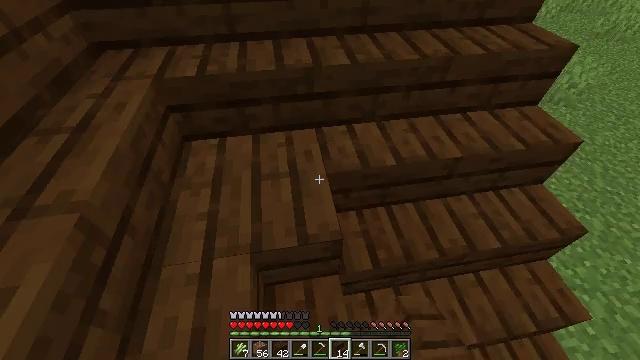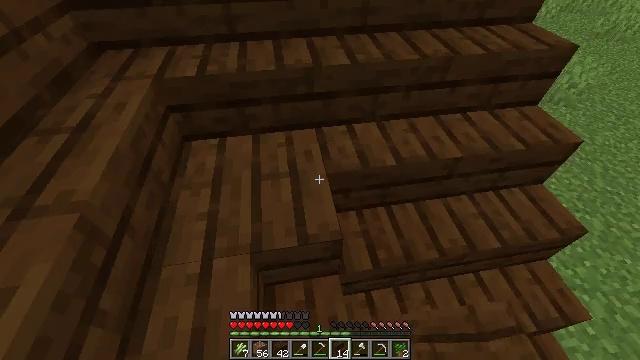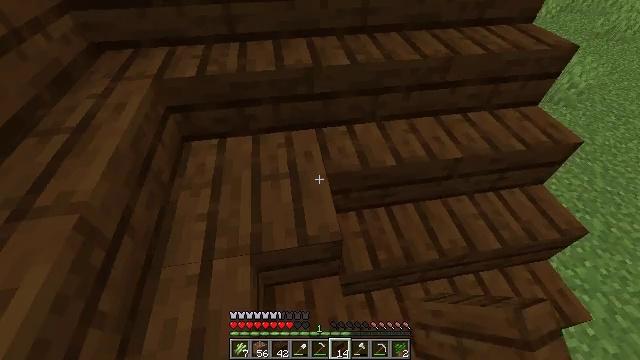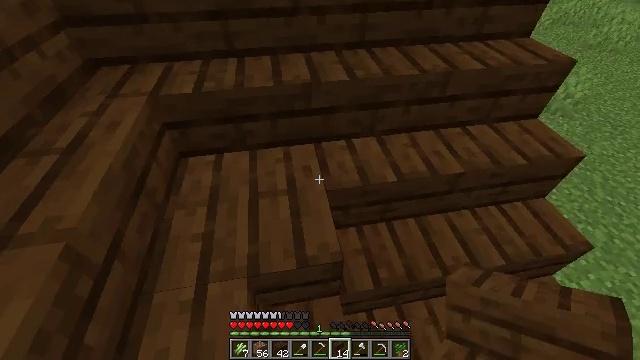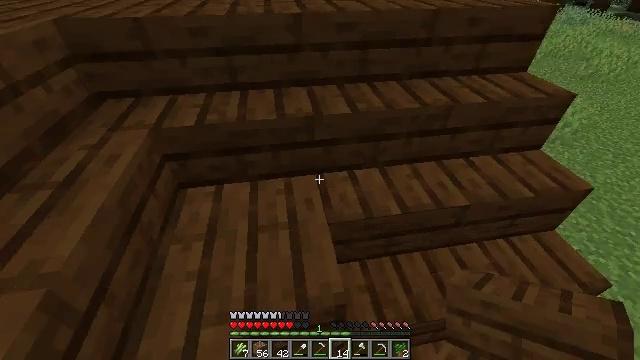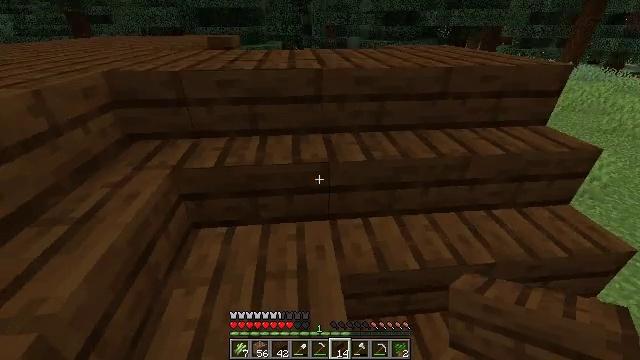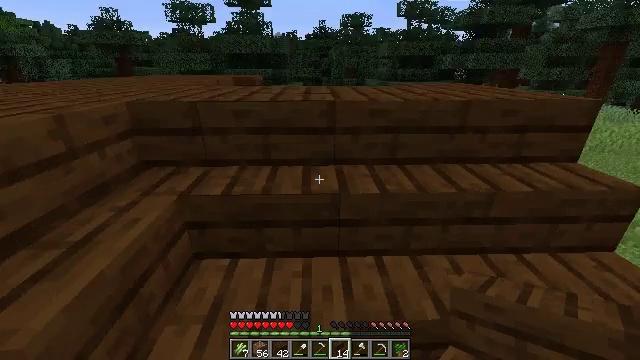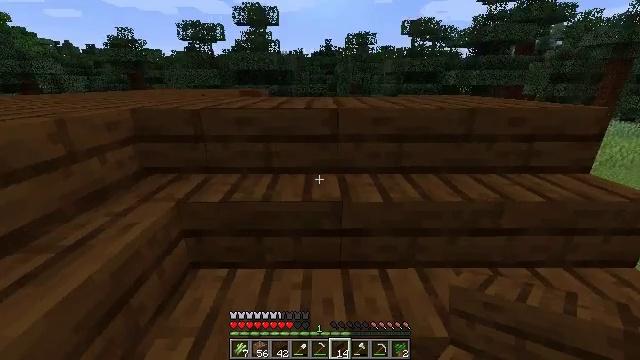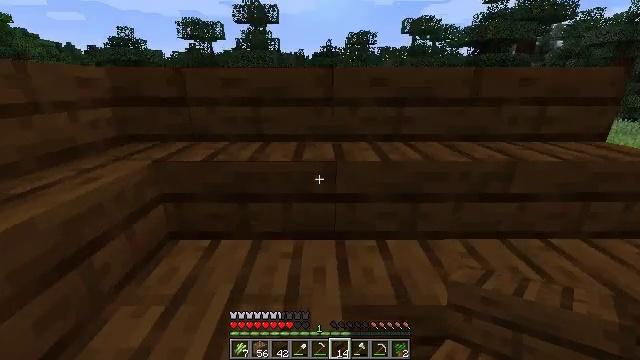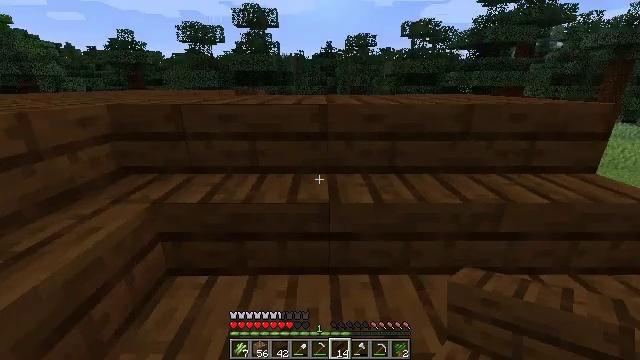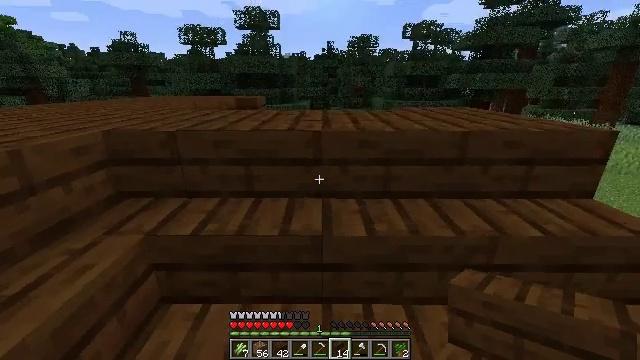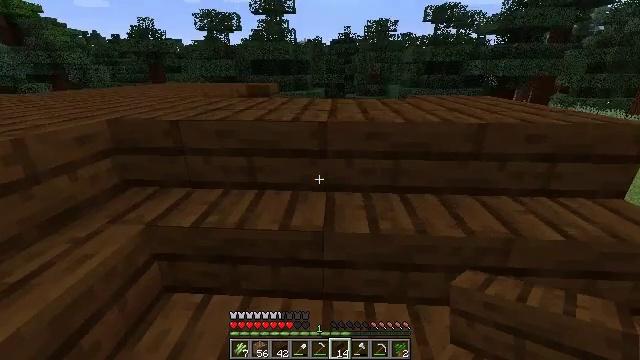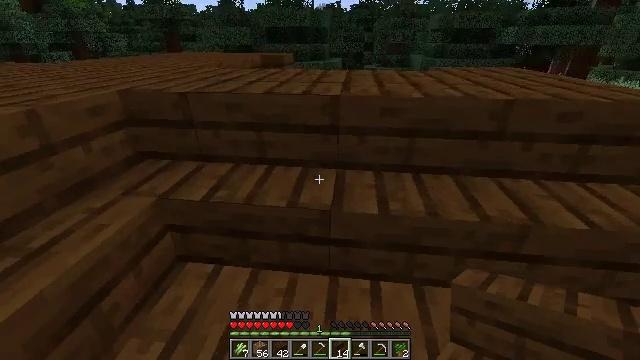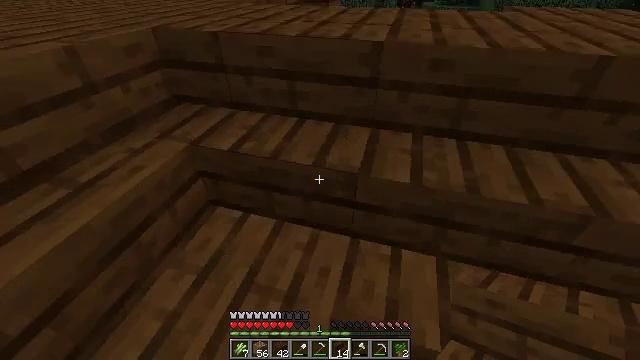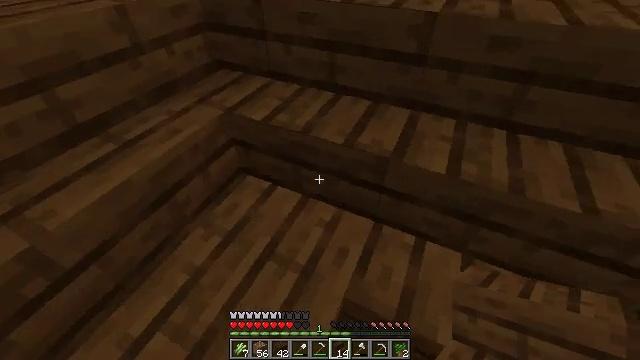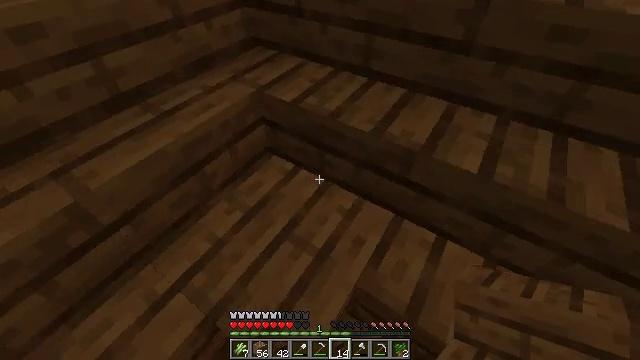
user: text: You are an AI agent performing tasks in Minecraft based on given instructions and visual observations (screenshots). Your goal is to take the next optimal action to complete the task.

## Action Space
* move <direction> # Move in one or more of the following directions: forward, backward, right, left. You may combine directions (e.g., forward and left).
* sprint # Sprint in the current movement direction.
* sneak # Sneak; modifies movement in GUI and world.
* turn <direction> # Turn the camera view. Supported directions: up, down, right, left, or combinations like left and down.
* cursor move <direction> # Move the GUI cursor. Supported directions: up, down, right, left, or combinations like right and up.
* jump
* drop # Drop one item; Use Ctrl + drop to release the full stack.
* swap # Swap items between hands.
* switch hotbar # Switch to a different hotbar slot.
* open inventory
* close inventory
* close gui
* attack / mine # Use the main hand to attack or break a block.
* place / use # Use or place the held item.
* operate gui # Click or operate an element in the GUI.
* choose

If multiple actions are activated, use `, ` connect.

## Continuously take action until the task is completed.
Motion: motion action
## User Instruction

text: Remove the dark oak stairs from the build.
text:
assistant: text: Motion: sneak
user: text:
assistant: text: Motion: move forward, sneak
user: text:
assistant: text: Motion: move forward, sneak, turn up
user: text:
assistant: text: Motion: move forward, sneak, turn up
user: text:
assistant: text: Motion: move forward and move right, sneak, turn left and up
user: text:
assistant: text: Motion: move forward and move right, sneak, turn left and up
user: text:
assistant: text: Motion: move forward and move right, sneak, turn left and up
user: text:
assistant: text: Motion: move forward and move right, sneak
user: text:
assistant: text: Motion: move forward and move right, sneak
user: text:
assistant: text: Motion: move forward and move right, sneak
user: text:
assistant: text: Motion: move forward and move right, sneak, turn left and down
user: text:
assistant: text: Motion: move forward, sneak, turn left and down
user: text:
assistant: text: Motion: move forward, sneak, turn left and down
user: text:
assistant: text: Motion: sneak, turn left and down
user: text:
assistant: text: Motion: sneak, turn left and down
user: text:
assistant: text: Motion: sneak, turn left and down
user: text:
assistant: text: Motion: sneak, turn left and down
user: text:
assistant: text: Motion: sneak, turn left and down
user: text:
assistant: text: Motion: sneak, turn left and down
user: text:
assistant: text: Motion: sneak, turn left and down
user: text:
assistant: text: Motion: move back, sneak, turn left
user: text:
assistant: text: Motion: move back and move left, sneak
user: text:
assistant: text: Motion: move back and move left, sneak, turn right
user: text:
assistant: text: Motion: move back and move left, sneak, turn right
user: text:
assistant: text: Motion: move back and move left, sneak, turn right and up
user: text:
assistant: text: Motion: move back and move left, sneak, turn right
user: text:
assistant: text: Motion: move back, sneak, turn right and up
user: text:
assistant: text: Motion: move back, sneak, turn right and up
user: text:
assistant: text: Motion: move back, sneak, turn right and up
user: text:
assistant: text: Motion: sneak, turn right and up